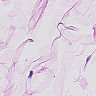
Metastatic tissue present: no